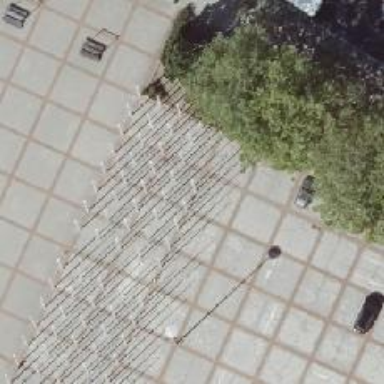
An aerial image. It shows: Flagpole structure.